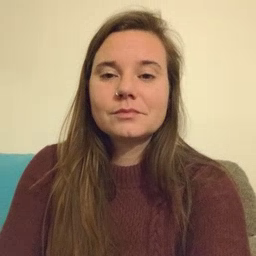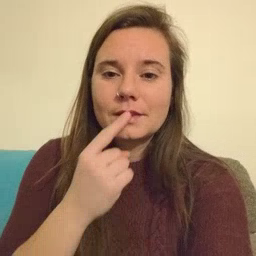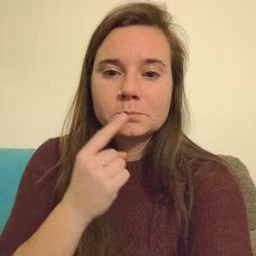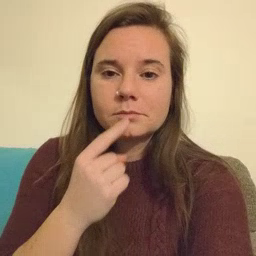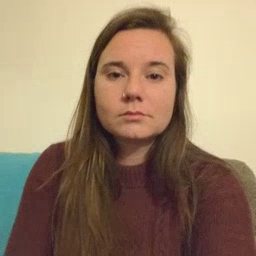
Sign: lips